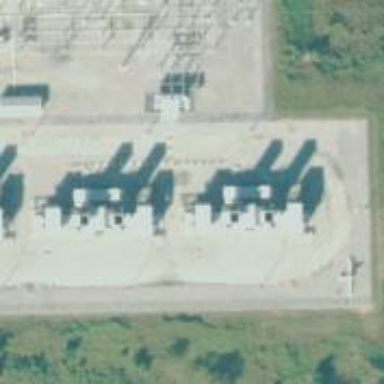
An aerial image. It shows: Gas-powered generator. It is gas turbine type generator.